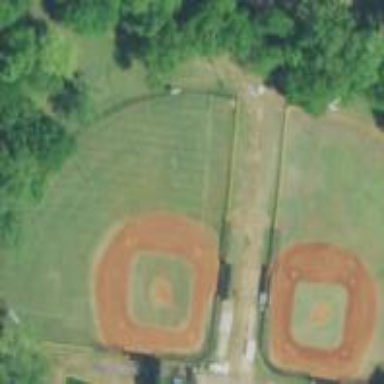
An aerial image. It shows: Baseball pitch for leisure land activities.